Field crop: maize
Growth stage: 2
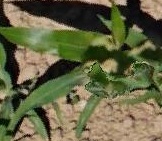
Species: maize